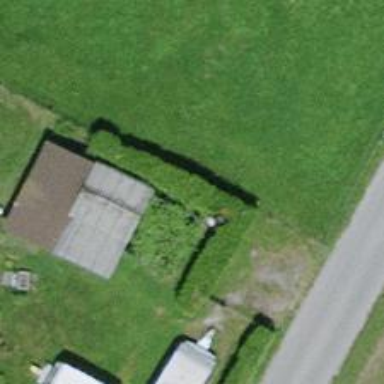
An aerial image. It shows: Hedge acting as barrier.